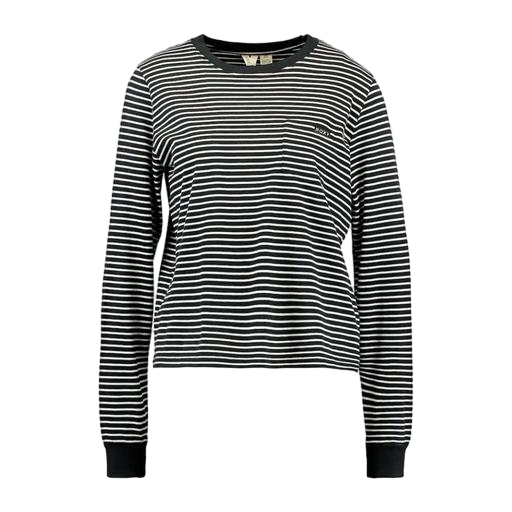
black striped long-sleeve t-shirt, blue women's striped long-sleeve t-shirt, green women's striped long-sleeve t-shirt, white background